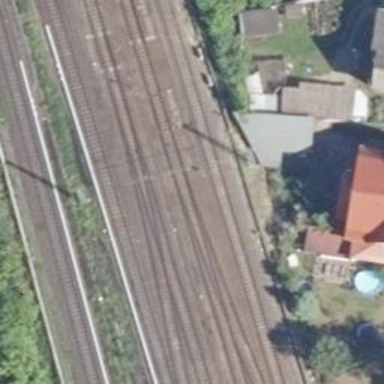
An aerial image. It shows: Railway switch with the turnout side on the left.